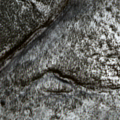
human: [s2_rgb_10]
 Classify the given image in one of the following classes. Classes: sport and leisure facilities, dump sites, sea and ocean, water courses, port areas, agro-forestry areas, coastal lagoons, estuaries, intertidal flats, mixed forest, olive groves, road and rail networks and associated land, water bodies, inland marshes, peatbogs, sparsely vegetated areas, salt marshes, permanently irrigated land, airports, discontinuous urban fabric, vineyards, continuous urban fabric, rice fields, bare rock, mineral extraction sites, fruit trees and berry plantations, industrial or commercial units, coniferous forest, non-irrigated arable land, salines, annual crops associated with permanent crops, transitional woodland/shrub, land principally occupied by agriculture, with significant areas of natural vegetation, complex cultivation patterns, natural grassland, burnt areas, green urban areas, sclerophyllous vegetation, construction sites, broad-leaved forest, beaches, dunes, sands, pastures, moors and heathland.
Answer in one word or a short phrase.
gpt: coniferous forest